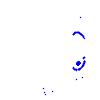
Particle: kaon